Question: I need following to work. I have an input field 'number1' and I need to autofill the other input fields 'autofill1''autofill2'.
I'm working with Bootstrap Vue (Bootstrap 4.6 and Vue.js 2).
Here is my code:
'''
<template>
<div class="m-2 mt-3">
<table class="table table-striped mt-2">
<tbody>
<h5 class="ml-1">Informations</h5>
<tr>
<div class="row">
<div class="col-md-6 m-1">
<div class="mt-2">number1</div>
<b-form-input class="form-control" placeholder="<PHONE>" id="number1" />
</div>
</div>
<div class="row">
<div class="col-md-5 ml-1 mr-1">
<div class="mt-2">autofill1</div>
<b-form-select id="autofill1"> </b-form-select>
</div>
<div class="col-md-5 ml-1 mr-1">
<div class="mt-2">autofill2</div>
<b-form-select id="autofill2"> </b-form-select>
</div>
<div class="row">
<div class="col-md-3 mt-2 ml-1">
<b-button variant="success" type="submit"><b-icon icon="check-circle-fill"></b-icon> Save Changes</b-button>
</div>
</div>
</div>
</tr>
</tbody>
</table>
</div>
</template>
<script>
export default {
};
</script>
<style scoped>
</style>
'''
So my goal is to load some data into my script and after I write a matching number in input field 'number1' the other two fields will be autofilled.
Thanks in advance for helping me out!

Structure json data:
'''
[
{ "number": <PHONE>, "autofill1": "Hello", "autofill2": "Goodbye" },
{ "number": <PHONE>, "autofill1": "Ciao", "autofill2": "Arrivederci" },
{ "number": <PHONE>, "autofill1": "Hallo", "autofill2": "Tschuess" }
]
'''
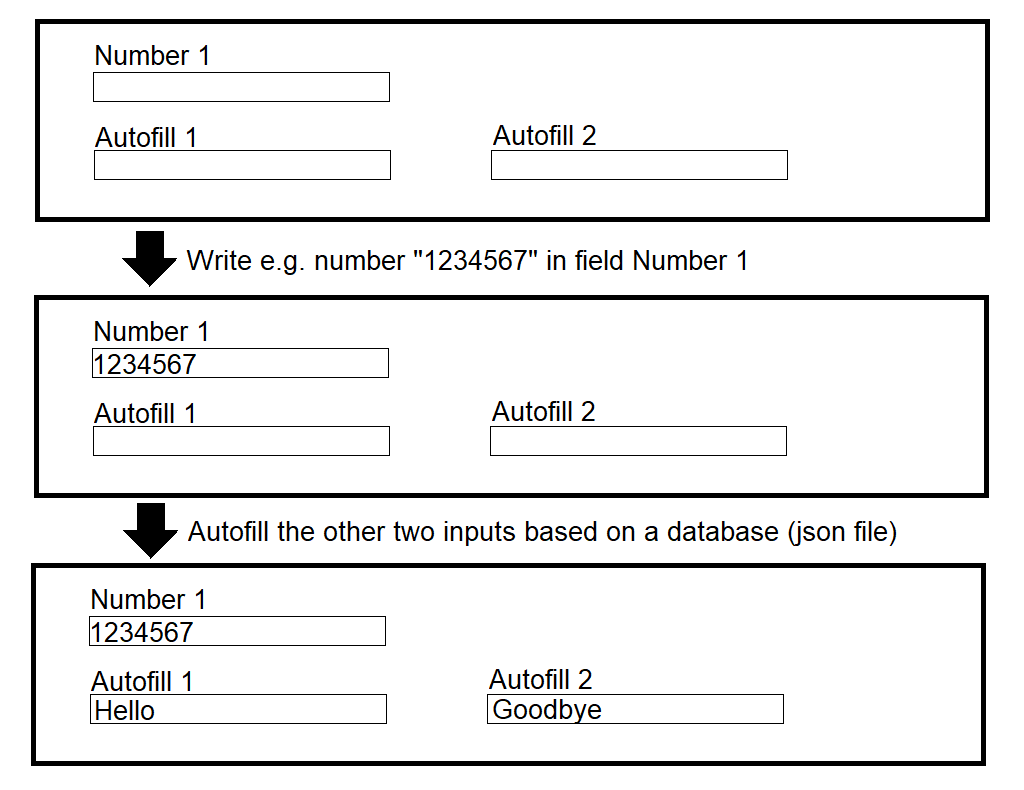
Answer: Something like this would work: <URL>
'''
<template>
<div>
<input type="number" placeholder="<PHONE>" v-model.number="number1" />
<input type="text" :value="getAutofill.autofill1" />
<input type="text" :value="getAutofill.autofill2" />
</div>
</template>
<script>
export default {
computed: {
getAutofill(){
if (!this.data.find(item => item.number == this.number1)) return ["",""]
return this.data.find(item => item.number == this.number1)
}
},
data() {
return {
number1: undefined,
data: [
{ "number": <PHONE>, "autofill1": "Hello", "autofill2": "Goodbye" },
{ "number": <PHONE>, "autofill1": "Ciao", "autofill2": "Arrivederci" },
{ "number": <PHONE>, "autofill1": "Hallo", "autofill2": "Tschuess" }
]
}
}
};
</script>
'''